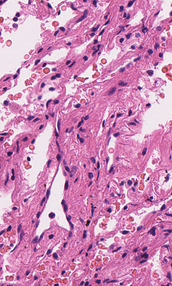
Tumor epithelial tissue: no
Tumor-associated stroma tissue: no
Normal tissue: yes